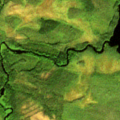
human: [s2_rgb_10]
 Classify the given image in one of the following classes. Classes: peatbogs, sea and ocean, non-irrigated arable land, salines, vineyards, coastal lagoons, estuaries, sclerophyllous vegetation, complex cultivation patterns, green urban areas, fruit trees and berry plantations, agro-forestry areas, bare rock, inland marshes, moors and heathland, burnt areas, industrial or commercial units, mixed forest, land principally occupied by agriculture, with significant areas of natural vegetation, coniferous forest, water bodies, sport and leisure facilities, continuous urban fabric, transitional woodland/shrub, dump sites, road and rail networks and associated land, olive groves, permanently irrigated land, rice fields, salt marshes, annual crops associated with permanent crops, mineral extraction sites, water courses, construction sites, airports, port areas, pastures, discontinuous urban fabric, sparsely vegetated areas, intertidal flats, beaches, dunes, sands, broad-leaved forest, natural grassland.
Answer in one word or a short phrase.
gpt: coniferous forest, transitional woodland/shrub, water bodies